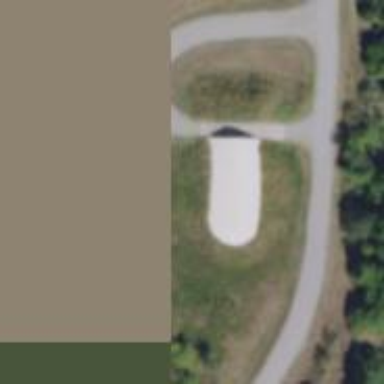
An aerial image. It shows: Military bunker for protection and defense.